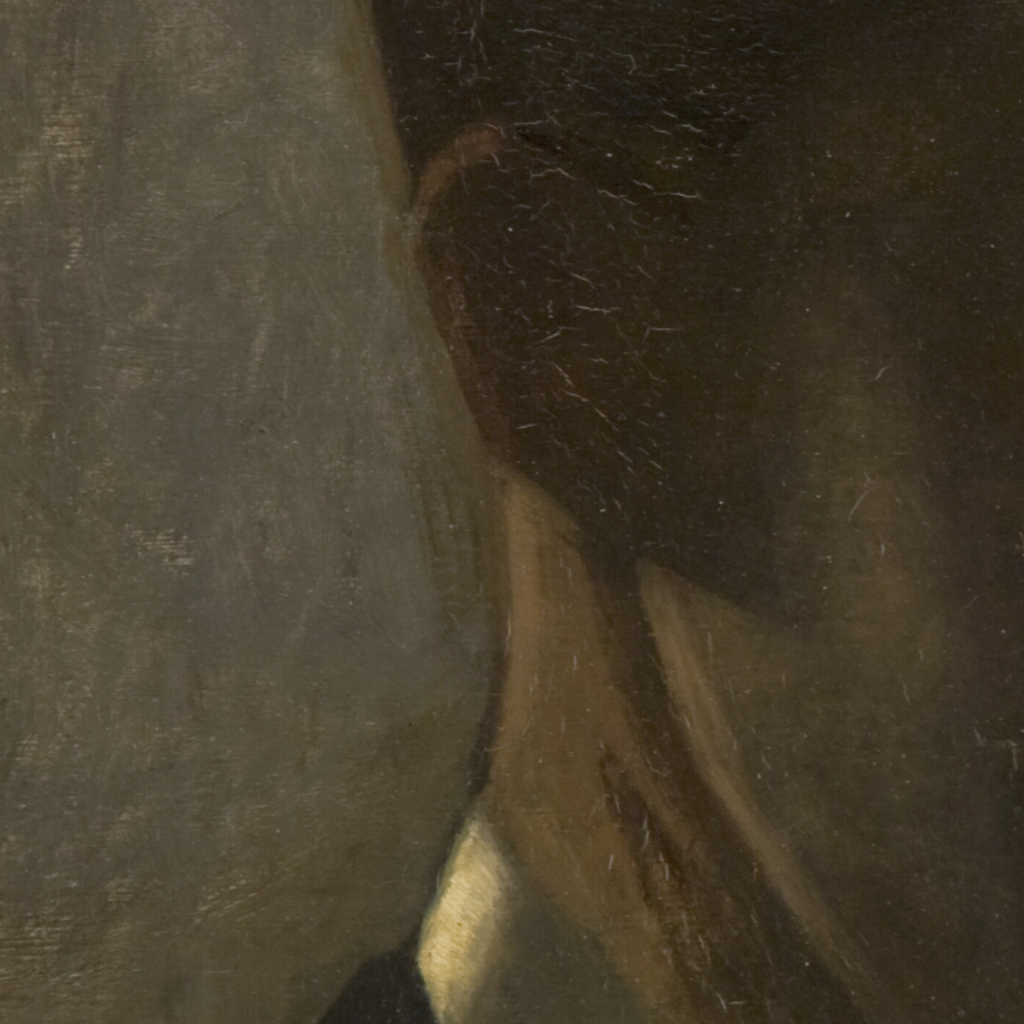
portrait painting, extreme close up, dark chiaroscuro, back of neck and jaw of young man in profile with white collar visible below, dark atmospheric background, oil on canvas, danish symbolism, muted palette